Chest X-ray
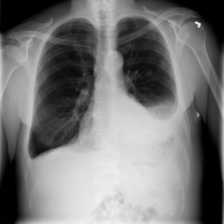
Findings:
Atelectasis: negative
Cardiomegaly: negative
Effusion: negative
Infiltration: negative
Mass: negative
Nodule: negative
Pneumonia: negative
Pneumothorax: negative
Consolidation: negative
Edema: negative
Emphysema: negative
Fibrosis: negative
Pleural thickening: negative
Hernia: negative